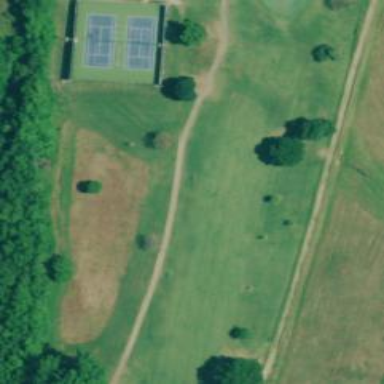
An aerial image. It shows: Golf hole.